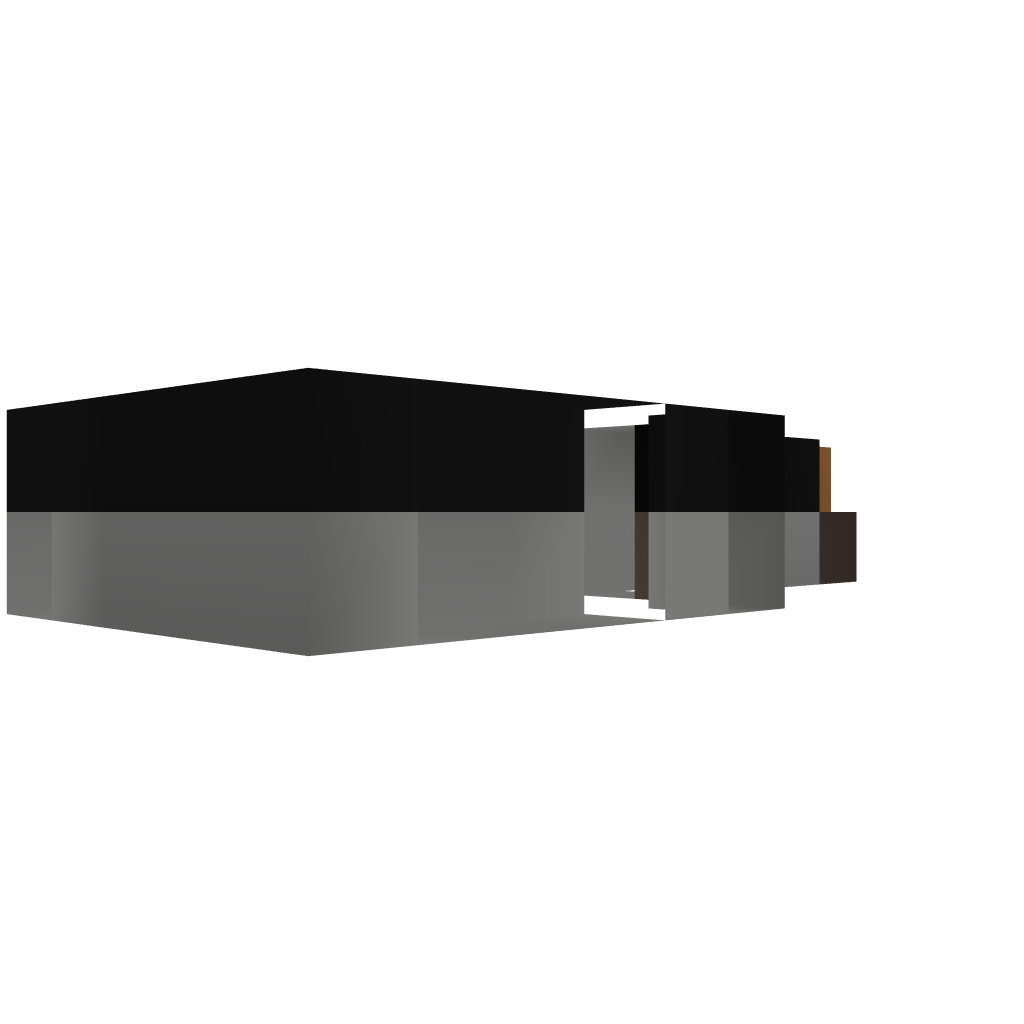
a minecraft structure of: Dusk to Dawn Switch with Override